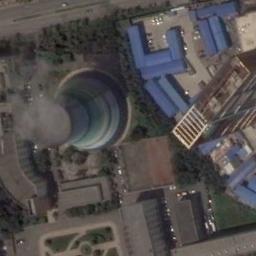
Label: thermal_power_station